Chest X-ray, PA view. Patient: 62 years old, sex M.
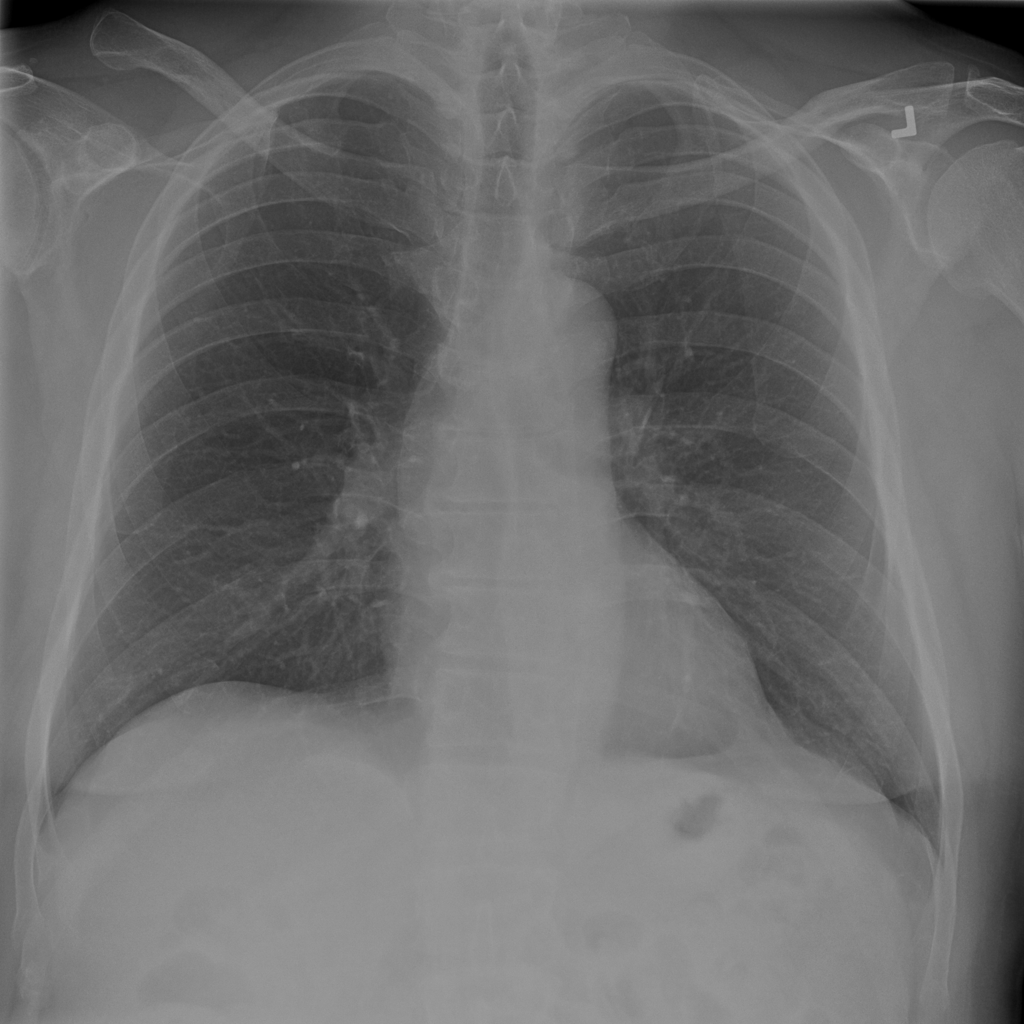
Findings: Infiltration